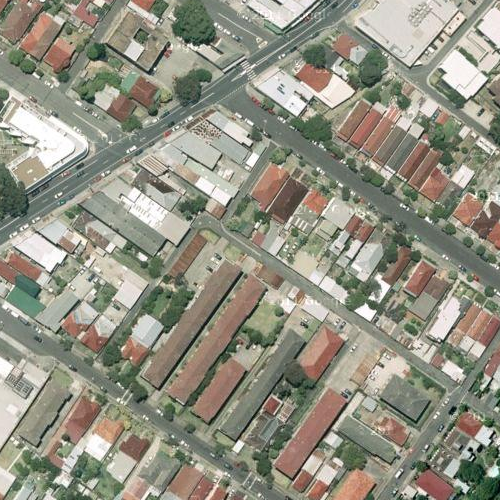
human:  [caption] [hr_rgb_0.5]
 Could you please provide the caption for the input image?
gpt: Lots of houses with red and orange roofs arranged densely .

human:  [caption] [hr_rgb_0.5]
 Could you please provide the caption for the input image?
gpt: This is a town with many houses arranged neatly and some crossroads in this area .

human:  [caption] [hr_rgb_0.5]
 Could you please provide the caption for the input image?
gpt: This is a residential area with houses arranged neatly while many plants on the roadside .

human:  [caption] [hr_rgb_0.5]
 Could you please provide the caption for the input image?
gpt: A residential area with houses arranged neatly and some roads go through this area .

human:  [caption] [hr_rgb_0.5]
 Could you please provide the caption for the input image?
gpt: A residential area with houses arranged densely and some crossroads in this area .